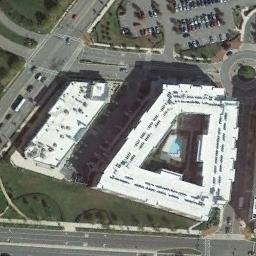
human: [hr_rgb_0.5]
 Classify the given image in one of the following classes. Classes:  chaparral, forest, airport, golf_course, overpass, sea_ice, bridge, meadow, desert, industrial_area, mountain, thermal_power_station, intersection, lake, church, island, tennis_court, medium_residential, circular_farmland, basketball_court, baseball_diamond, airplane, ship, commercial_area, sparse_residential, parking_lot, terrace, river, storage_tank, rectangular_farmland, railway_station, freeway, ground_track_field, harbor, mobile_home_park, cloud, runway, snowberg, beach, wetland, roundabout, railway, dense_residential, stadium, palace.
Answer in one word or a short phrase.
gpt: commercial_area